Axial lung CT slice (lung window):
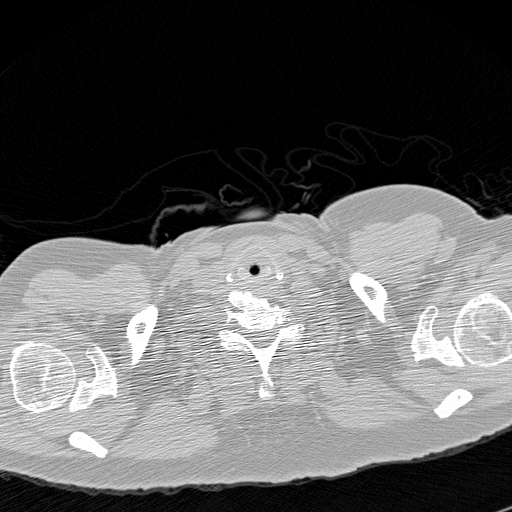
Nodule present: no